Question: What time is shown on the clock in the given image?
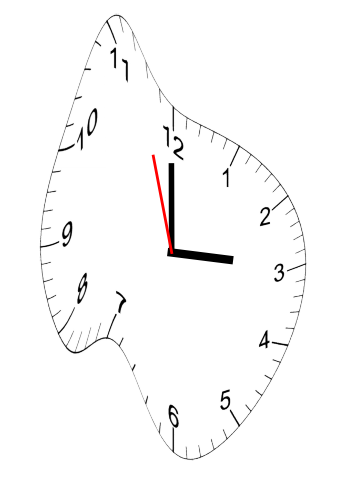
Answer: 02:59:57